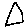
Label: triangle